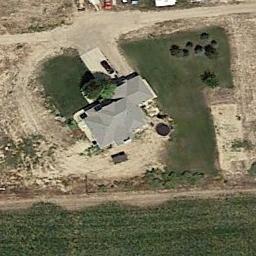
Label: residential